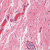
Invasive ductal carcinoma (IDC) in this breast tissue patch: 0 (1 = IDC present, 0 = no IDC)